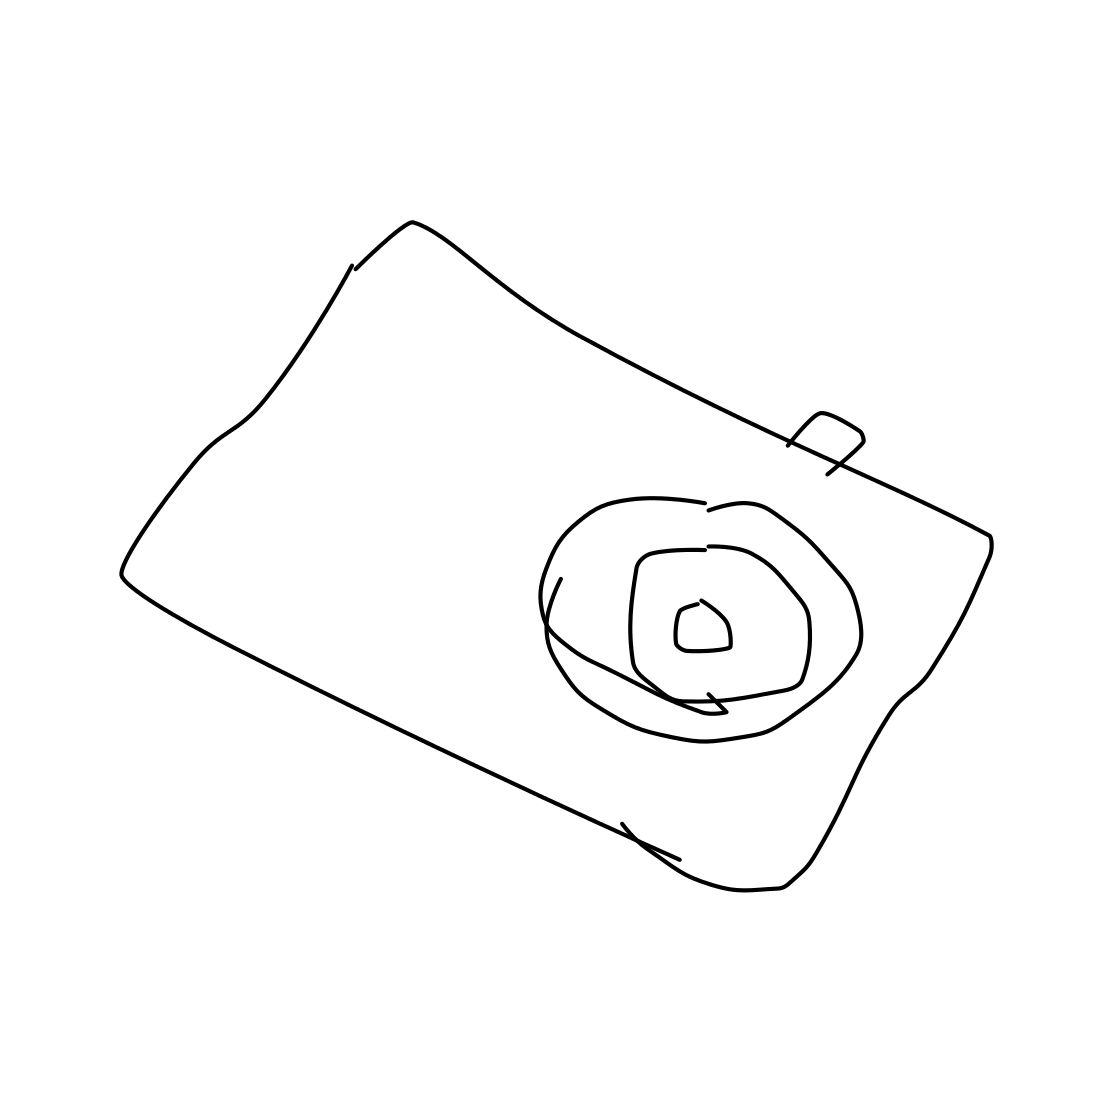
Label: camera